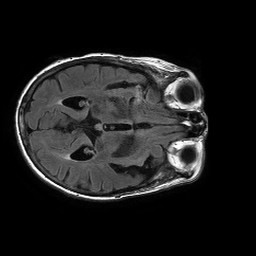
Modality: FLAIR
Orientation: axial
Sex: female
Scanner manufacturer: philips
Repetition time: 11 s
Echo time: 0.125 s